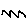
Label: zigzag